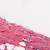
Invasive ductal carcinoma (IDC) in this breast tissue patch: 1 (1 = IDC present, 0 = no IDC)